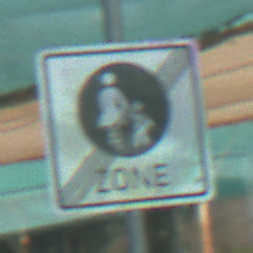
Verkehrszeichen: EndeFussgaengerzone
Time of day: MorningAfternoon
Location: Roofed (Special)
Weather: PartlyCloudy
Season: NotSpecified
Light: Natural